Question: I got this trouble after try to attach the table into html page:

and the page have css style :
'''
<meta http-equiv="refresh" content="300">
<link href="development-bundle/themes/redmond/jquery.ui.theme.css" rel="stylesheet" type="text/css" media="all">
<link href="development-bundle/themes/redmond/jquery.ui.all.css" rel="stylesheet" type="text/css" media="all">
<link href="development-bundle/themes/redmond/jquery.ui.tabs.css" rel="stylesheet" type="text/css" media="all">
<link href="development-bundle/themes/redmond/jquery.ui.dialog.css" rel="stylesheet" type="text/css" media="all">
<link href="development-bundle/themes/redmond/jquery.ui.datepicker.css" rel="stylesheet" type="text/css" media="all">
<script type="text/javascript" language="javascript" src="js/jquery-1.8.3.js"></script>
<link rel="stylesheet" type="text/css" media="screen" href="jqGrid/css/ui.jqgrid.css" />
<link rel="stylesheet" type="text/css" media="screen" href="jqGrid/plugins/ui.multiselect.css" />
<script src="jqGrid/js/i18n/grid.locale-en.js" type="text/javascript"></script>
<script src="jqGrid/js/jquery.jqGrid.min.js" type="text/javascript"></script>
<script type="text/javascript" language="javascript" src="js/jquery-ui-1.9.2.custom.min.js"></script>
<script type="text/javascript" language="javascript" src="development-bundle/ui/jquery.ui.tabs.js"></script>
<script type="text/javascript" language="javascript" src="development-bundle/ui/jquery.ui.dialog.js"></script>
<script type="text/javascript" language="javascript" src="jquery-validate/jquery.validate.min.js"></script>
<script type="text/javascript" language="javascript" src="development-bundle/ui/jquery.ui.datepicker.js"></script>
<style type="text/css">
#container{ height: 700px;}
#center_container{
background:#DDD;
height:700px;
width: 1100px;
margin: 0 auto;
}
.ui-widget {font-size: 14px;}
.ui-widget-content{float:left; width:1030px; margin-left:35px;background:#CEF6F5;}
.ui-tabs .ui-tabs-panel {padding:1em 0em; width:700px; margin: 10px 10px;}
.ui-jqgrid tr.jqgrow td {
white-space: normal !important;
font-size:0.8em;
height: auto;
}
.ui-jqgrid-titlebar {font-size:2em; color: yellow;}
.ui-state-highlight { background: yellow !important; }
</style>
'''
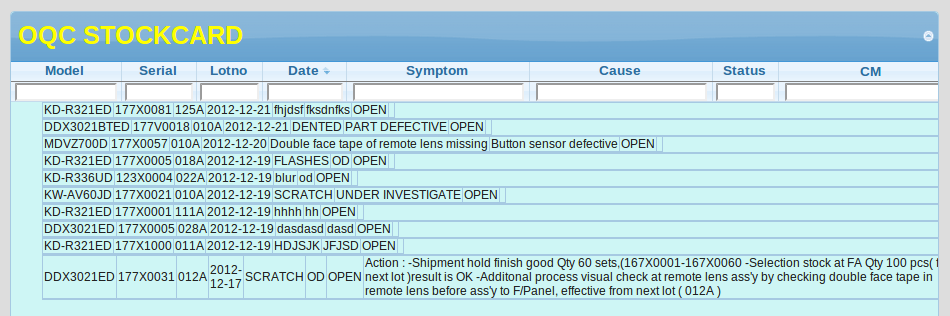
Answer: look at this one :
'''
.ui-widget-content{float:left; width:1030px; margin-left:35px;background:#CEF6F5;}
'''
delete this part :
'''
.ui-widget-content{/*float:left;*/ width:1030px; /*margin:20px auto;*/background:#CEF6F5;}
div#gbox_list{margin-left:15px;}
'''